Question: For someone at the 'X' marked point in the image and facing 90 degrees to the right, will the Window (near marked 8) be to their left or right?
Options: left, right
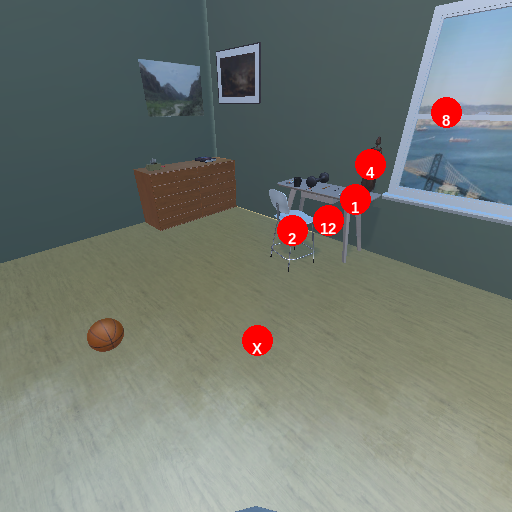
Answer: left